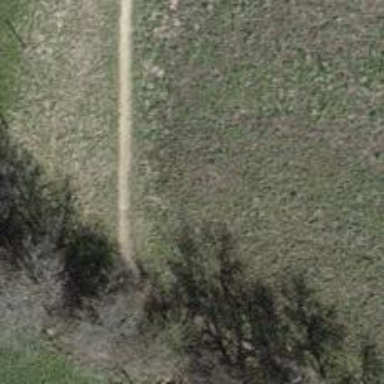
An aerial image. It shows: Dirt path.